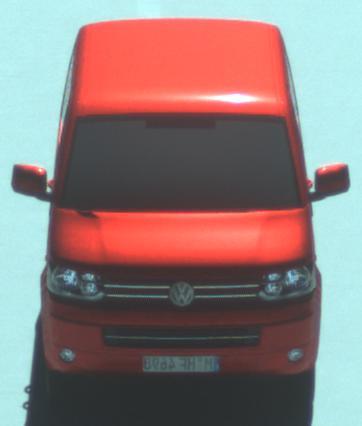
Make: VW Commercial Vehicles (Nutzfahrzeuge)
Model: T5 Multivan 2.0
Detailed model: T5 Multivan
Model produced from: 2009/09
Model produced until: 2013/06
Doors: 4
Color: red
Road condition: dry road
Daytime: morning or afternoon
Contrast: high contrast